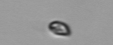
Label: nanoplankton_mix